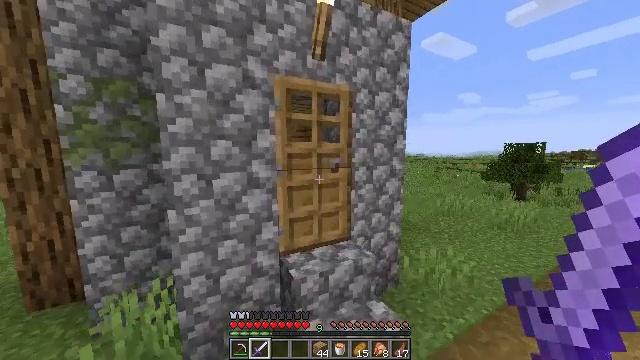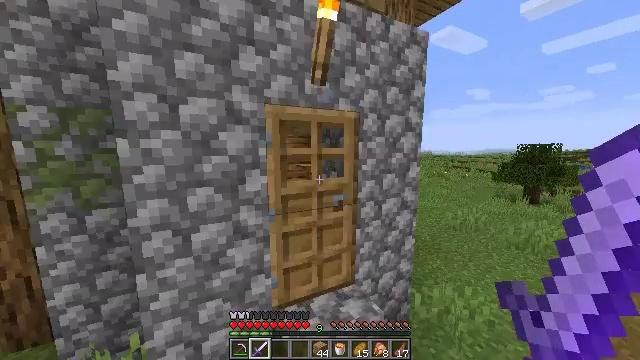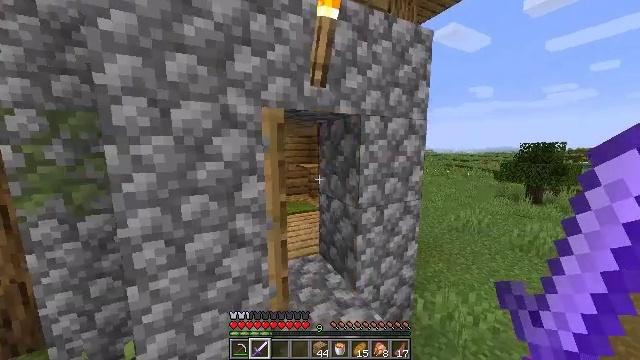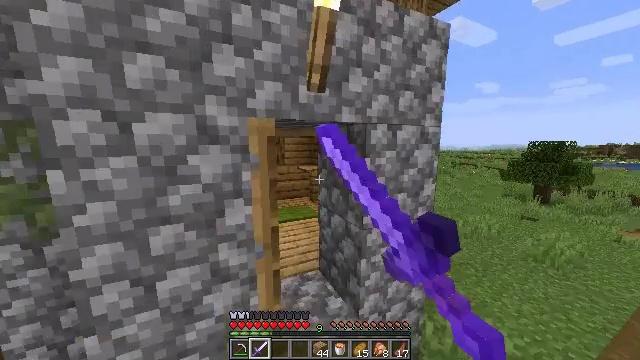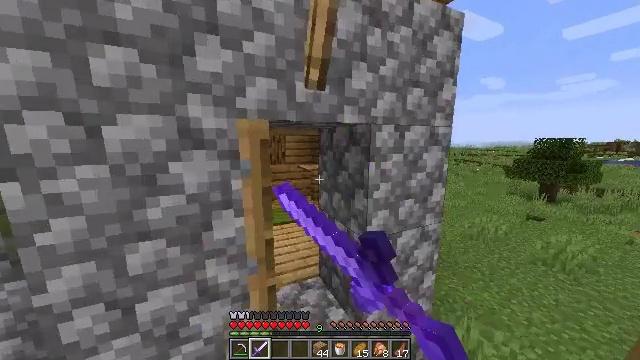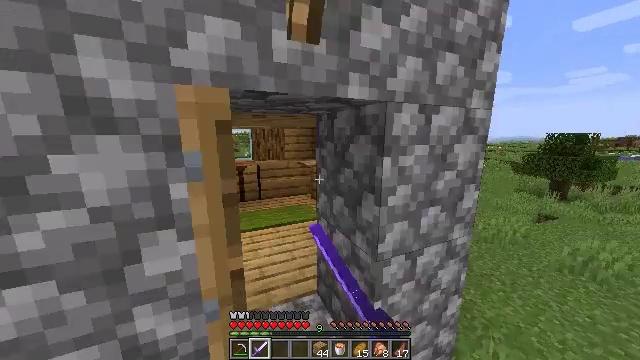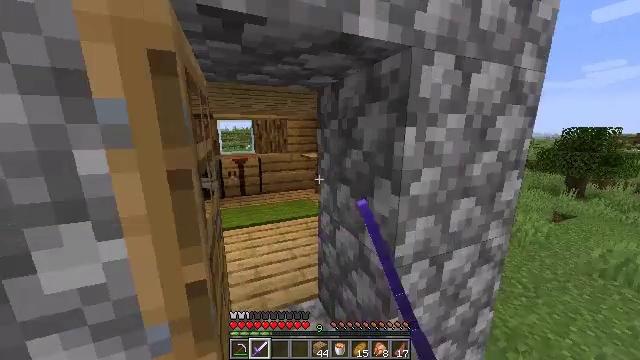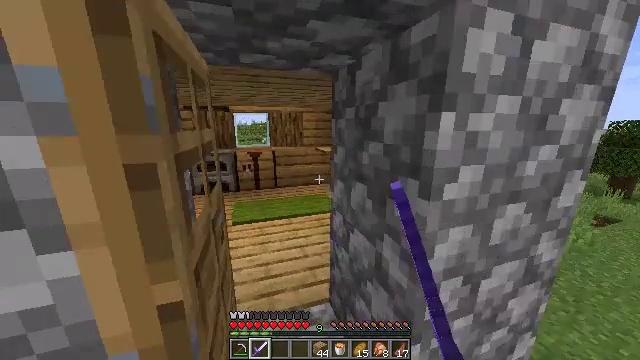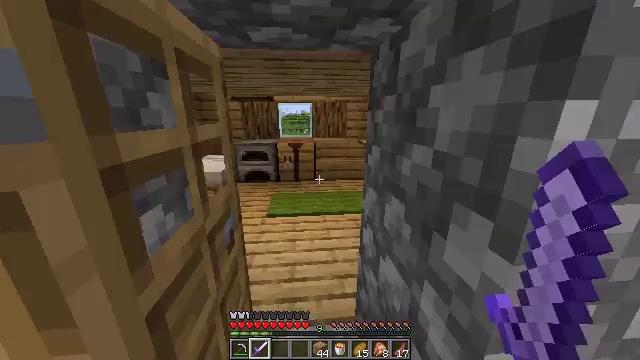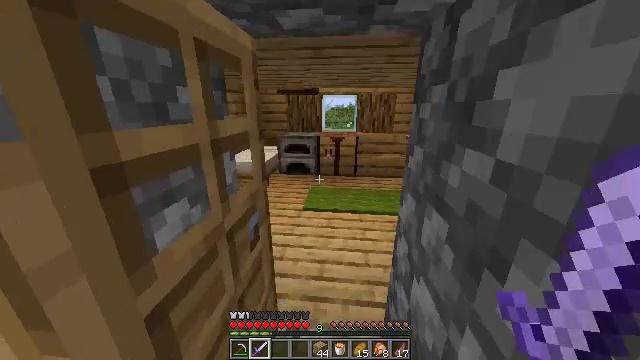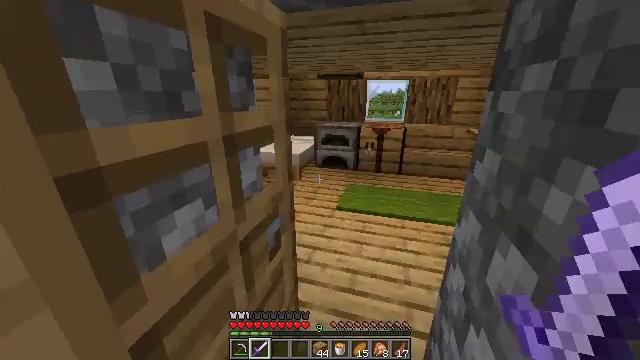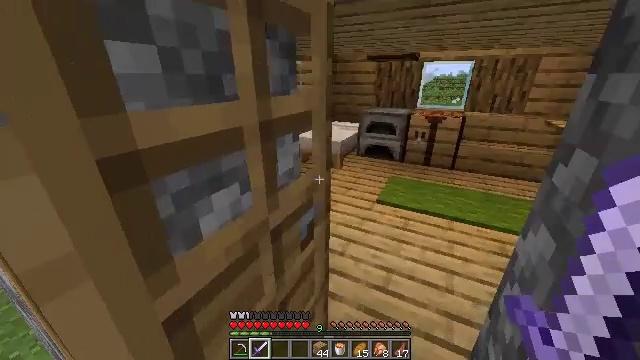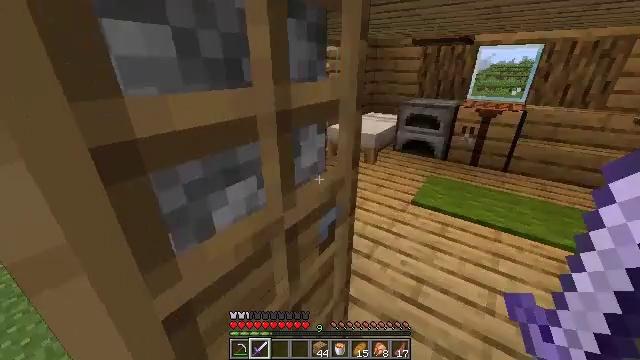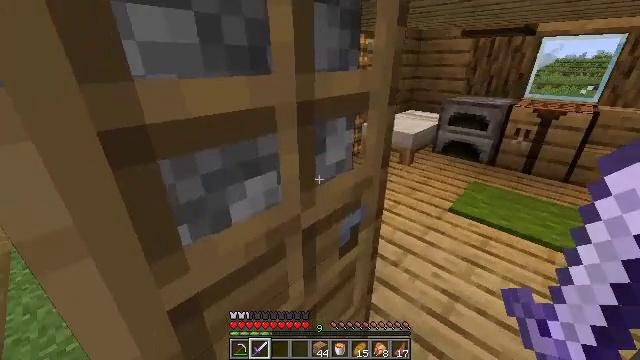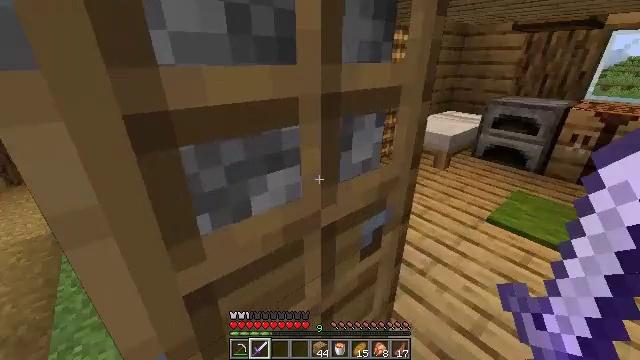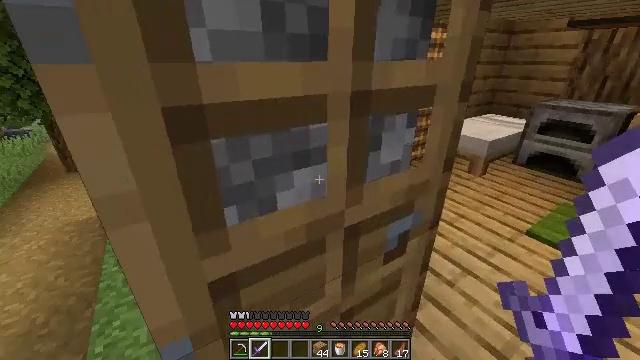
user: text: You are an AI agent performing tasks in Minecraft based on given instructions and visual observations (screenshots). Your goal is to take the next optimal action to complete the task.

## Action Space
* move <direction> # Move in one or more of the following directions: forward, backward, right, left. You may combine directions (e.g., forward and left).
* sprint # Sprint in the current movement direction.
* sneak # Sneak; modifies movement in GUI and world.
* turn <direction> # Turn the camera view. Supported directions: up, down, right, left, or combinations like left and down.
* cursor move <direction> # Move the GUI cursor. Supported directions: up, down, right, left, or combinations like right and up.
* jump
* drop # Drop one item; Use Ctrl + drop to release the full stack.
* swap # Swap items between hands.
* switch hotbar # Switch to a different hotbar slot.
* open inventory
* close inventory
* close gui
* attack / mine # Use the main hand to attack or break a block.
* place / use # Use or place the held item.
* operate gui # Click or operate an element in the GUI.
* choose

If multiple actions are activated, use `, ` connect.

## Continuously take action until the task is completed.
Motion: motion action
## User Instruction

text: Break soul soil to pick it up.
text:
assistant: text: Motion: move forward, turn left, jump
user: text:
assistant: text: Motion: move forward, use / place
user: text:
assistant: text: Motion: move forward, use / place
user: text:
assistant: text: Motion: move forward, use / place
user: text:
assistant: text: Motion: move forward, turn down
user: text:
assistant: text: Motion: move forward, turn left
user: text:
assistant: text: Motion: move forward, turn left and down
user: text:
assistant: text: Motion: move forward, turn left and down
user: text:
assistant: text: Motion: move forward, turn left and down
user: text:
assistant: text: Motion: move forward, turn left and down
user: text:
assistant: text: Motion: turn left and down
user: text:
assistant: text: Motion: turn left and down
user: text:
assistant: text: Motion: turn left
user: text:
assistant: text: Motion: turn left
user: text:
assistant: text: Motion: turn left
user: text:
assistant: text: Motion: turn left
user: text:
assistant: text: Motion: move right, use / place
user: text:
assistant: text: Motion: move right, use / place
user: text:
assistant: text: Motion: move forward and move right, use / place
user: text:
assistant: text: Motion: move forward and move right, turn right
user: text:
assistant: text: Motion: move forward and move right, turn right
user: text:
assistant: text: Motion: move forward and move right, turn right
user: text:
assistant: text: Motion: move forward and move right, turn right
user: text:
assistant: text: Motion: move forward and move right, turn right
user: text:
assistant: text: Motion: move forward and move right, turn right
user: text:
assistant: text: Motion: move forward and move right, turn right
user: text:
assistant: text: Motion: move forward
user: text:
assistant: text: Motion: move forward
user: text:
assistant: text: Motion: move forward, turn right
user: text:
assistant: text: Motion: move forward, turn right